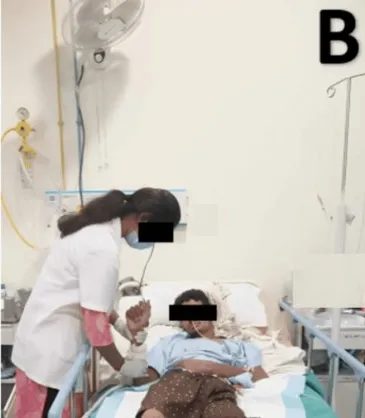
Physiotherapist performing PNF. PNF: Proprioceptive neuromuscular facilitation. Joint approximation to upper extremity.
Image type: medical_photograph (skin_photograph)